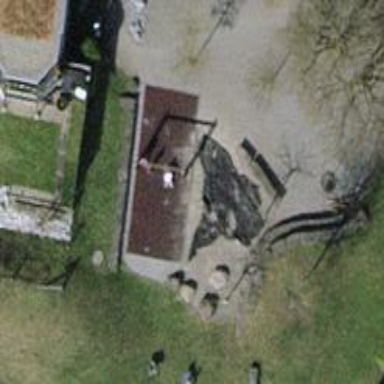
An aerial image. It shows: Playground area for leisure land.